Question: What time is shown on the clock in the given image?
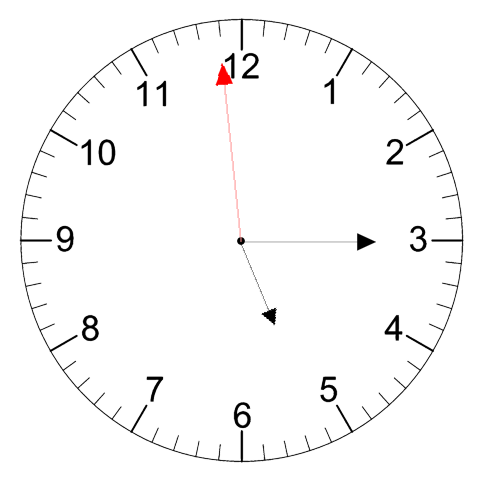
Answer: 05:14:59